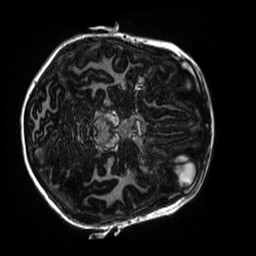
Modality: MP2RAGE
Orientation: axial
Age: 10
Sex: female
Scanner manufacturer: siemens
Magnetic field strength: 3 T
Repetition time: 4 s
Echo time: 0.00303 s